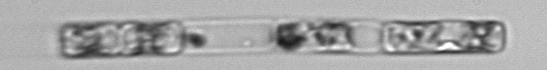
Label: Guinardia_delicatula_TAG_internal_parasite